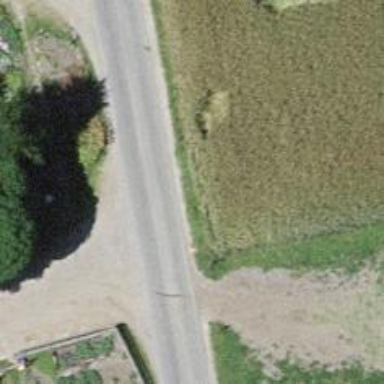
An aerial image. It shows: Tertiary road.